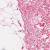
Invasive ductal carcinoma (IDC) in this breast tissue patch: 0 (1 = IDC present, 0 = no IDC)